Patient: sex F, age 67
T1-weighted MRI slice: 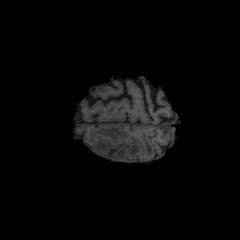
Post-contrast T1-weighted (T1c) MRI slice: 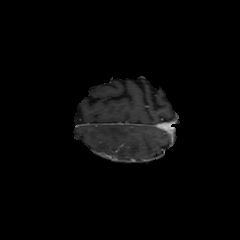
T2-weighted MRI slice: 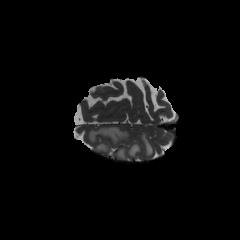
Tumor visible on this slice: yes
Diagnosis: Astrocytoma, IDH-mutant
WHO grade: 4